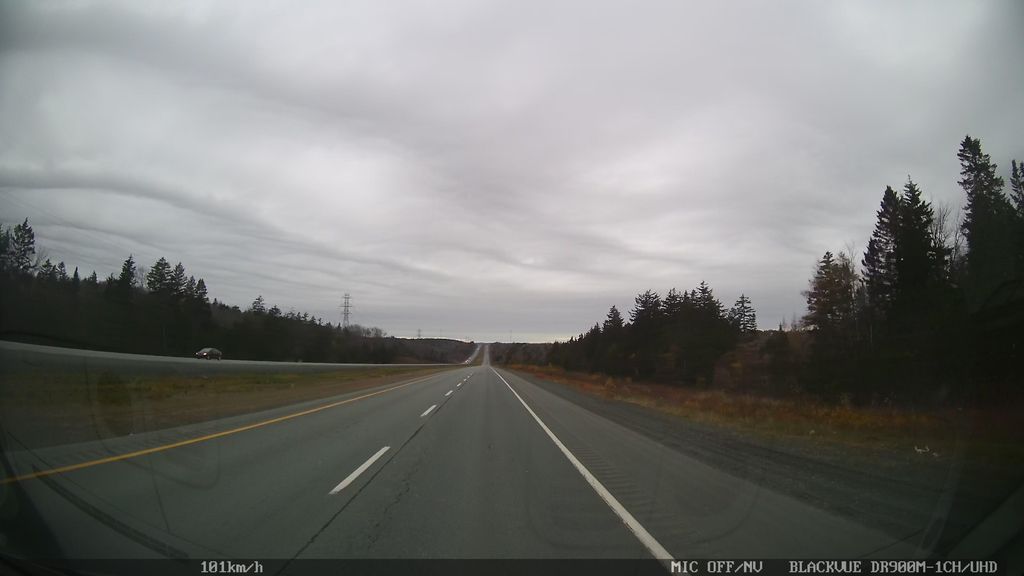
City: halifax